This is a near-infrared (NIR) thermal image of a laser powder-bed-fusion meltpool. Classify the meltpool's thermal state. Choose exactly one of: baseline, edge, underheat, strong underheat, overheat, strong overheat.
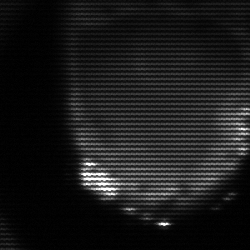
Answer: edge